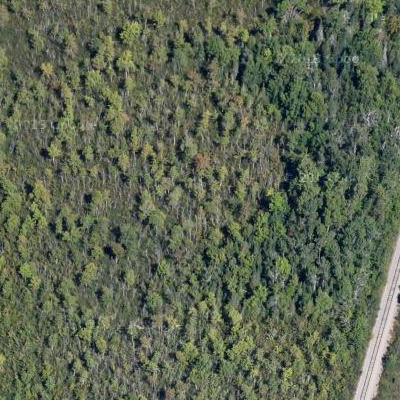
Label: eForest